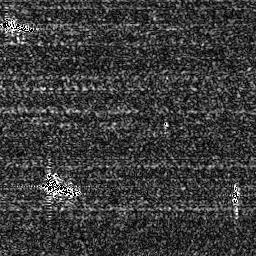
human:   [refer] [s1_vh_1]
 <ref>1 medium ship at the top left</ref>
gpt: <box>[[0, 6, 12, 13, 0]]</box>

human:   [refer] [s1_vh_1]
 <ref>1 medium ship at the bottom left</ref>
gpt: <box>[[15, 68, 30, 76, 0]]</box>